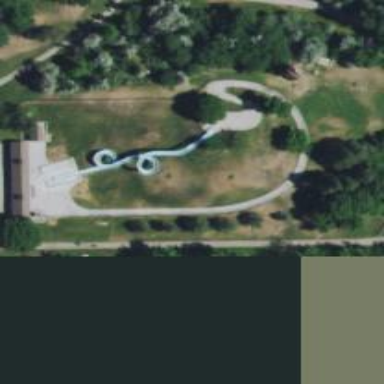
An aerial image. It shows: Water slide attraction.